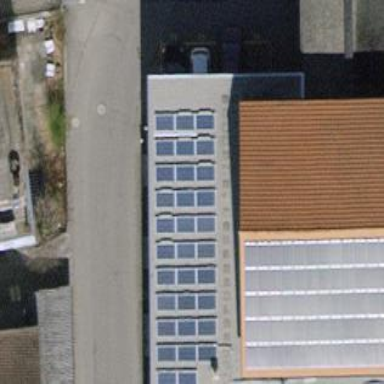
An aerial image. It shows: Solar power generator with photovoltaic panels.